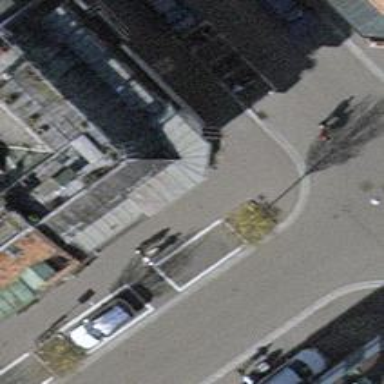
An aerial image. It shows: Asphalt sidewalk along the footway.